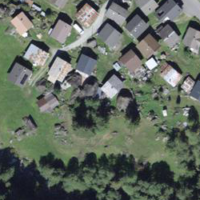
EUNIS habitat code: 31
Species observed at this site:
Geranium sanguineum